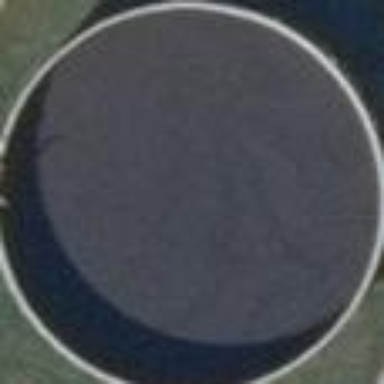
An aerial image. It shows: Storage tank with man-made structure.